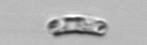
Label: Guinardia_striata